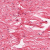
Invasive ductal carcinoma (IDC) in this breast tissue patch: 0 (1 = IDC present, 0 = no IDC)